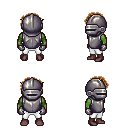
a pixel art fantasy rpg character, male body template, orc, green skin, steel chest armor, white pants, brown curly afro hairstyle, metal helm, metal gloves, maroon shoes, four views (front, back, left, right), 2x2 character sprite sheet, small pixel art, hard edges, no anti-aliasing